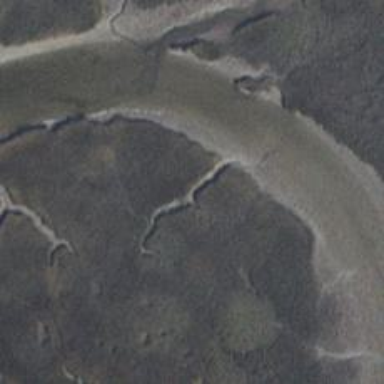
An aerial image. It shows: Tidal feature is present in the image.